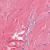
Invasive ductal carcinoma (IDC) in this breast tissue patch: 0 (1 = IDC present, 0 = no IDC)